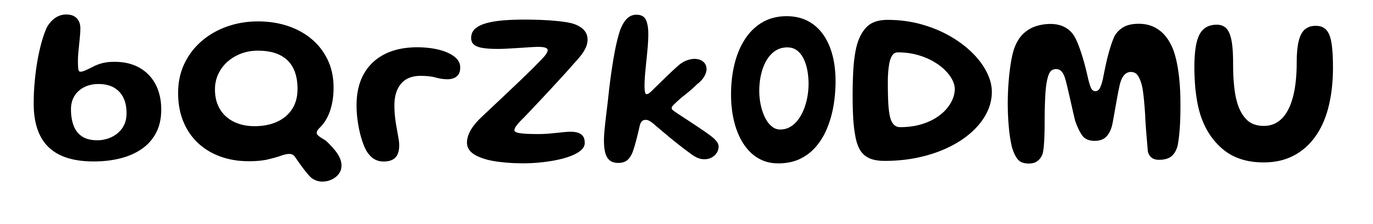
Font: Gluten_Medium